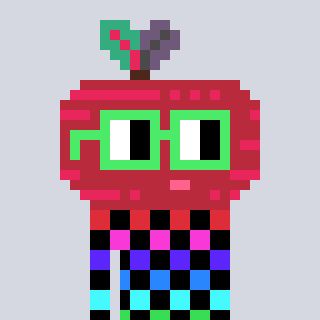
a pixel art character with square light green glasses, a beet-shaped head and a redpinkish-colored body on a cool background